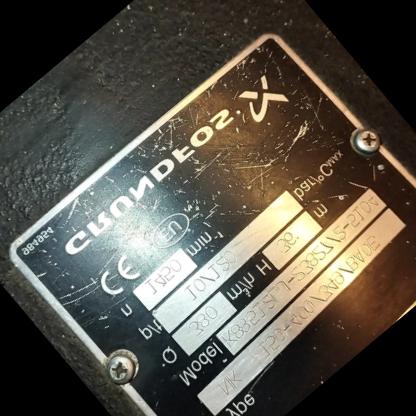
Klasa: tabliczka-znamionowa